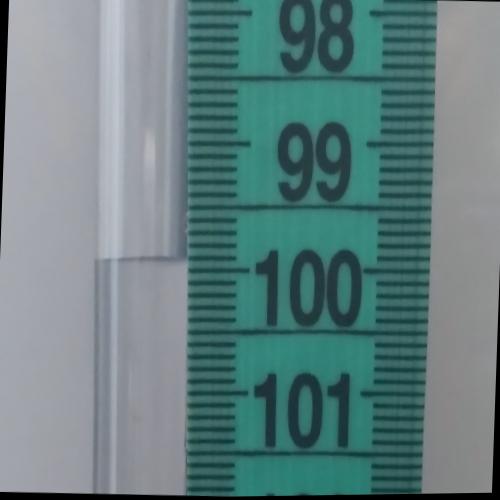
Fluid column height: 99.9 cm